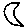
Label: moon